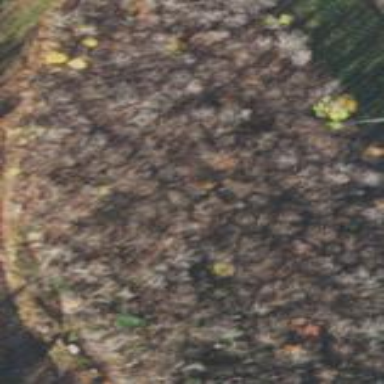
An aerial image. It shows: Mixed forest with variety of leaf types and cycles.